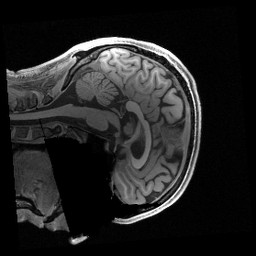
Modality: T1w
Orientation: sagittal
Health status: healthy
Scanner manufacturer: siemens
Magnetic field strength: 3 T
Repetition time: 2.4 s
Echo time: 0.00222 s